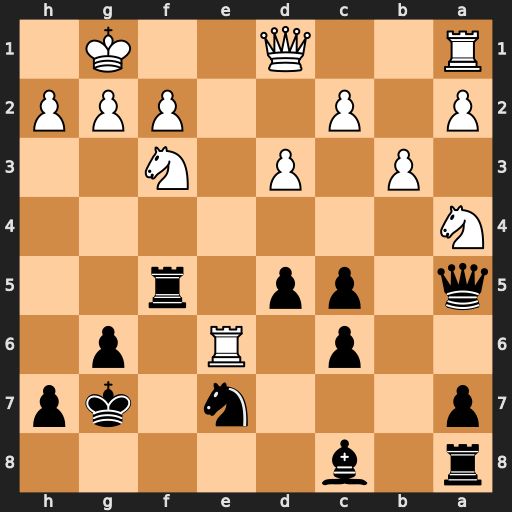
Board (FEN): r1b5/p3n1kp/2p1R1p1/q1pp1r2/N7/1P1P1N2/P1P2PPP/R2Q2K1
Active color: b
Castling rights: -
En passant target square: -
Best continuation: Bxe6 Qe1 Qxe1+